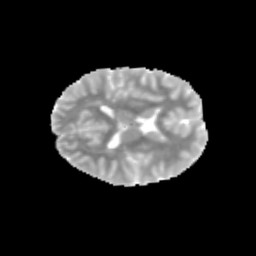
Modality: MD
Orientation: axial
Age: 10
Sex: female
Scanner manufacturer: siemens
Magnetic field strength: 3 T
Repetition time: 3.8 s
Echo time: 0.07 s